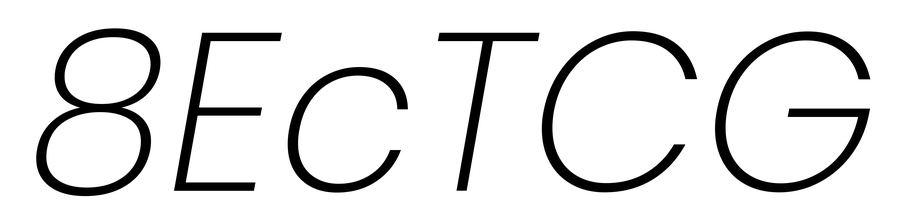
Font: Poppins-ExtraLightItalic